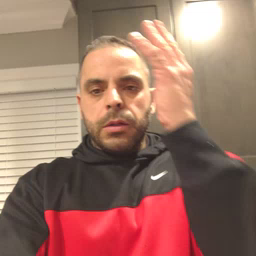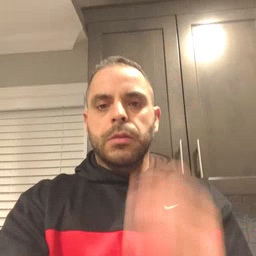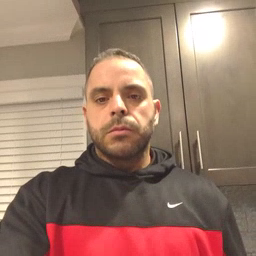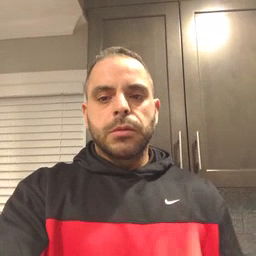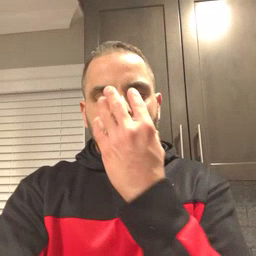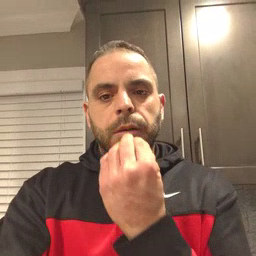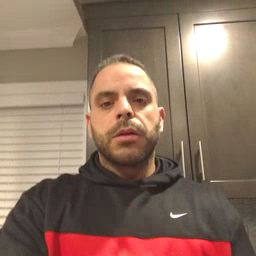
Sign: sleep